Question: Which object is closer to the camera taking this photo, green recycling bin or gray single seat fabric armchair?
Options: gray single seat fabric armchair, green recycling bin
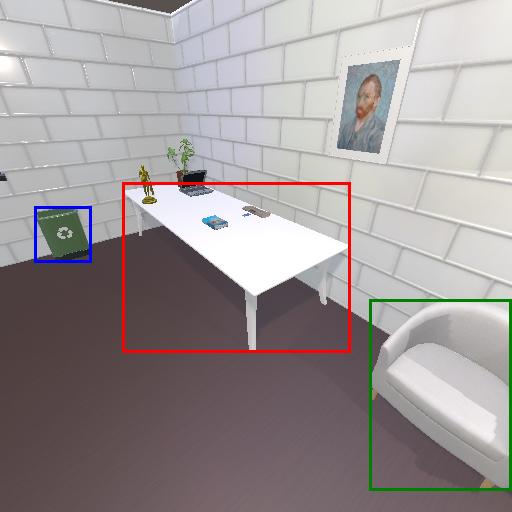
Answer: gray single seat fabric armchair